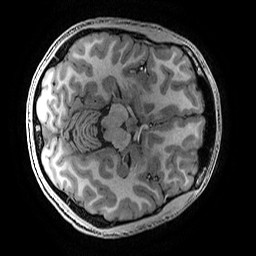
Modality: T1w
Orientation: axial
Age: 16
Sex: male
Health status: ill
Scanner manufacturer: ge
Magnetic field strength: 3 T
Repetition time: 0.007664 s
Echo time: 0.00342 s